Question: When you link project to a repository a wizard like this appears:

There you can edit the repository label. My question is how can I change that label after I've closed that window ?
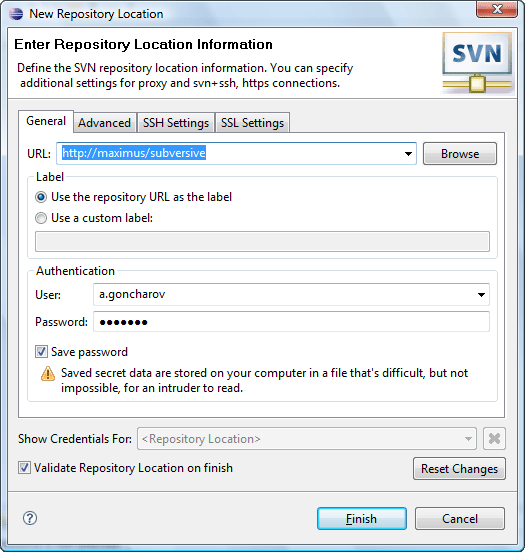
Answer: In the 'SVN Repositories' view, open the context menu of your repository and select 'Location Properties...'.
This will open the 'Edit Repository Location' dialog where you can change the repository label.